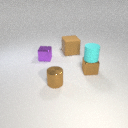
small cyan rubber cylinder above small brown metal cube